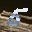
Label: 5